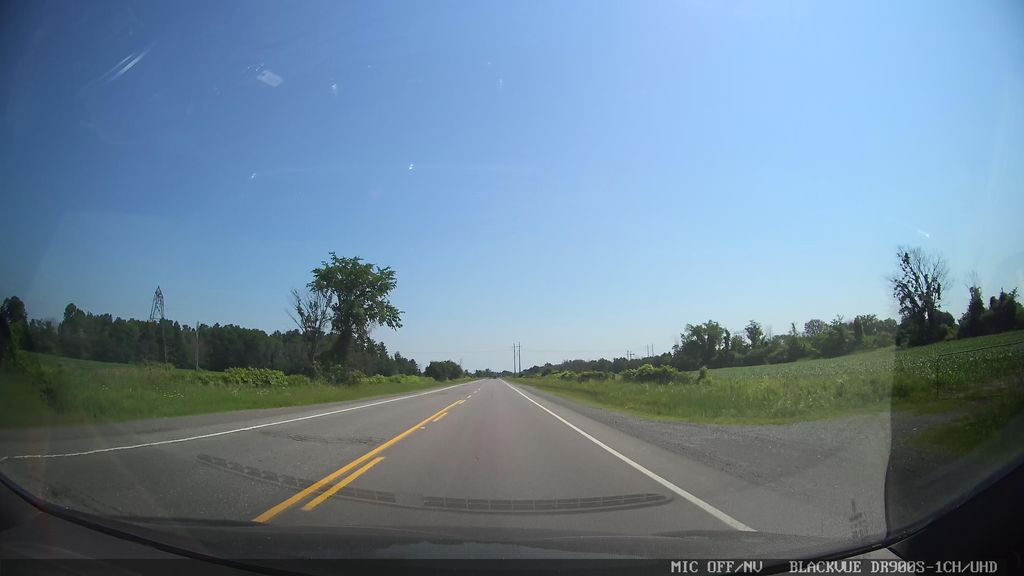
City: ottawa-gatineau